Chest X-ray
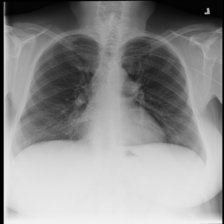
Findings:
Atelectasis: negative
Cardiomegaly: negative
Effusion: negative
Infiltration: negative
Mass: positive
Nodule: negative
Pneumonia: negative
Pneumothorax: negative
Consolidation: negative
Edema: negative
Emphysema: negative
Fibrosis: negative
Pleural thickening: negative
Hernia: negative